Question: We're working on a project that charts the sales per country for two groups. The challenge is that since our prototype is focused on the US the sales in the US always dwarf all other countries. What we'd like to do is set a minimum height for any bar that is >0 so that the user will be able to see all the bars and know to mouse over for the count on the hover state.
I've attached an image to show how the scale of the sales in the US makes the sales in the countries to the right look like 0. In most cases only the US appears but we never show a country along the bottom unless there is at least 1 sale.
Anyway to define a minimum height so that there is always some bar present? We tried adding a border but that didn't work in the case where there was such a small # of sales relative to the large bar.
Thanks!
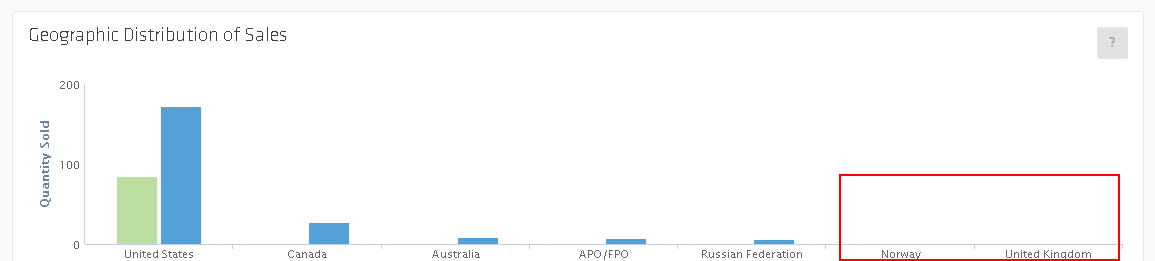
Answer: Yes, you can use minPointLength: <URL>
Unless the average viewer of this data is accustomed to working with log-scaled data, it is not a good idea to scale it that way. People will compare the length of the bars, as they should, and will have a completely unrealistic impression of the data.
The difference between 1 pixel and 0 pixels will be enough to show that there is a value there, but will not be enough to skew the data in any meaningful way, in most cases.